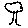
Label: tree